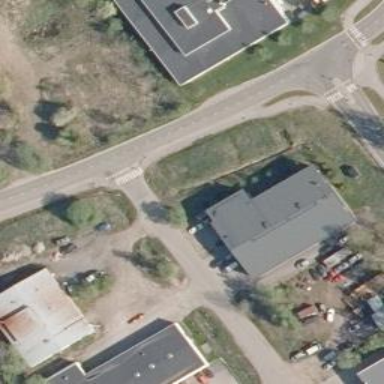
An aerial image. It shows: Industrial building with gabled roof.